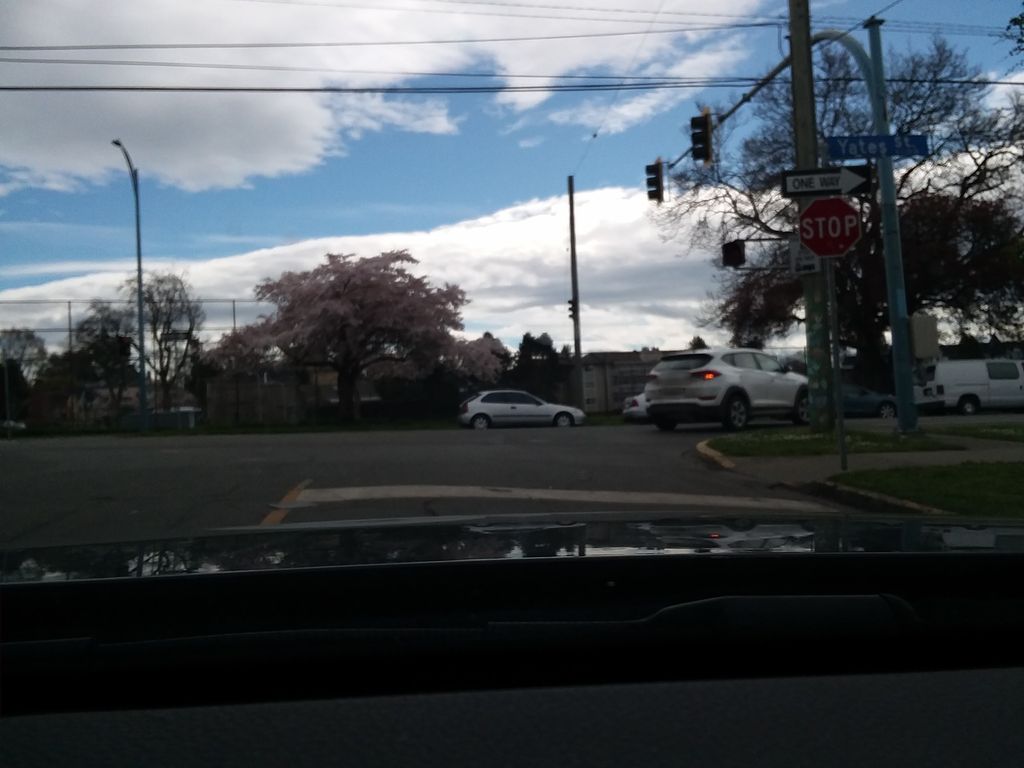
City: victoria